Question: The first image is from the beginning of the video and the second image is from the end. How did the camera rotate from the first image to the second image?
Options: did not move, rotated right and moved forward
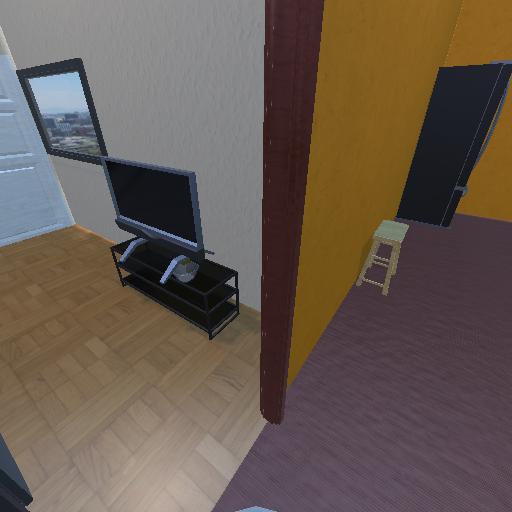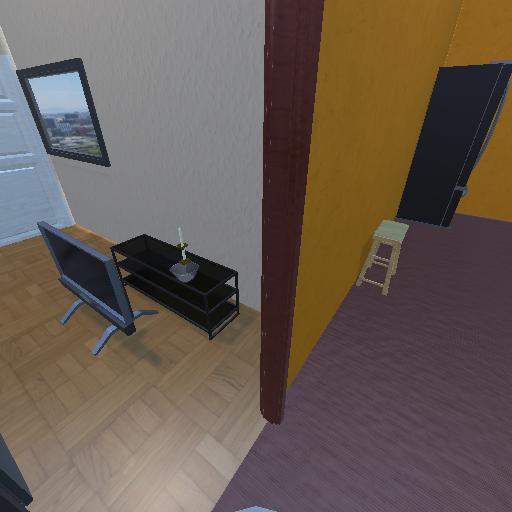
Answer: did not move